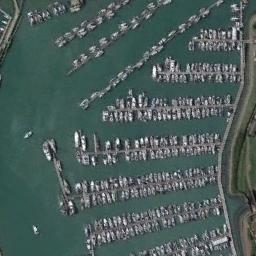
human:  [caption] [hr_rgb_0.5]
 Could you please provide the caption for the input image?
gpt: The harbor is large and many ships have stopped .

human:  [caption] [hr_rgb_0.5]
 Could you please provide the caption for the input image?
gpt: The harbor has lots of neatly docked boats and the color of the waters is green .

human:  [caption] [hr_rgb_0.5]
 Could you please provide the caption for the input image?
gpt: Many ships are neatly arranged on the sea side of the harbor .

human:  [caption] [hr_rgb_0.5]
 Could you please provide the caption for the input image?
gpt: Many ships are in the harbor .

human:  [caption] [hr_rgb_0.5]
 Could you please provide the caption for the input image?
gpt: There are many ships docked neatly at the harbor .